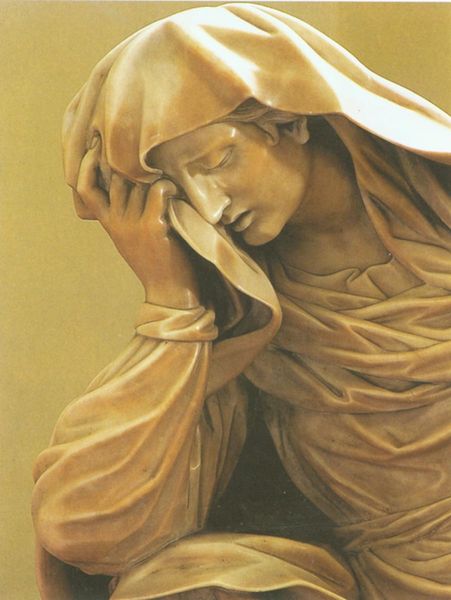
Titel: Gruftaltar, Trauernde Maria
Künstler: Paul Strudel
Standort: Wien, Kapuzinerkirche (EU - AUT)
Schlagwörter: hand, kopf, mann, umhang, frau, haar, hell, marmor, mund, nase, ohr, stirn, stützen, schal, schleier, beige, arm, falten, gesicht, kleidung, trauer, ärmel, hals, auge, figur, gewand, mantel, kinn, lippen, ohren, traurig, skulptur, statue, knie, weinen, leid, kapuze, kummer, gram, hand#